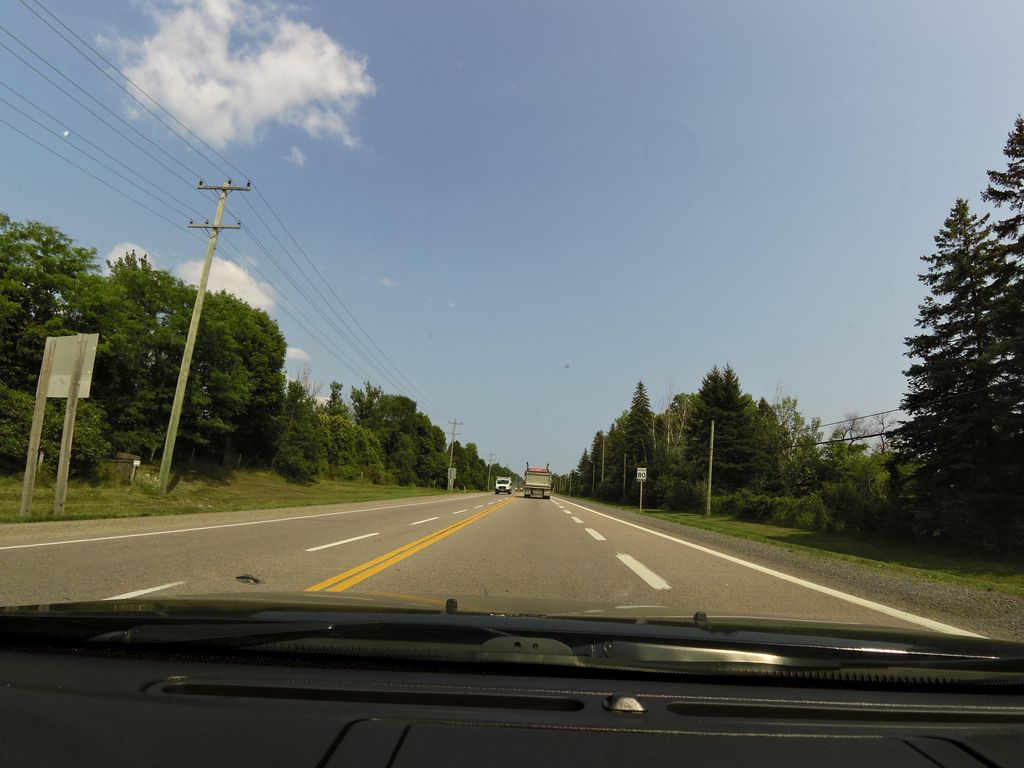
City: hamilton